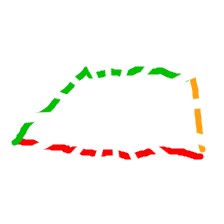
Shape: trapezoid